Question: I've just begun using breakpoints to debug a T-SQL stored procedure in Management Studio (SQL Server 2008). I notice that the breakpoints window has a condition column:

But I can't find any way to actually on a breakpoint, not via the Debug menu, not via a context menu on the breakpoint or within the breakpoint window, etc.
Is there a way to use conditional breakpoints in SSMS, or does that column exist for some future version?
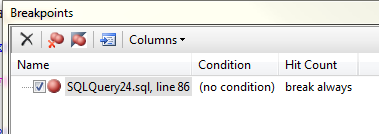
Answer: No, they can't. From <URL>, you can see some of the other limitations also.
Here's the relevant quote:
> The T-SQL debugger does not support the Microsoft Visual Studio features of setting breakpoint conditions or hit counts.